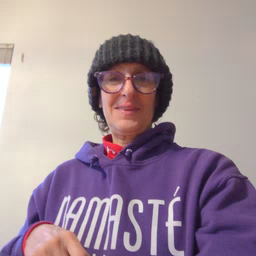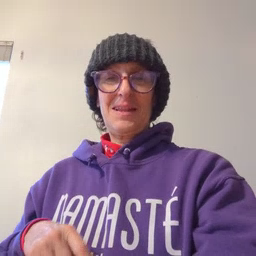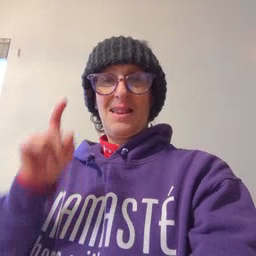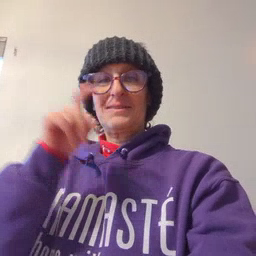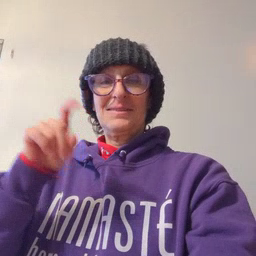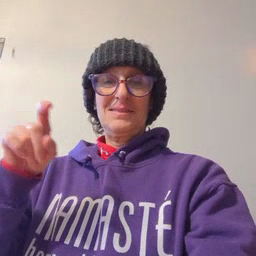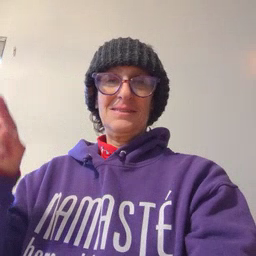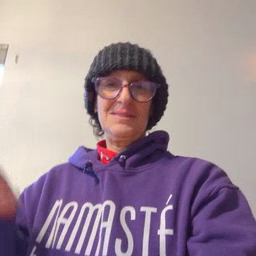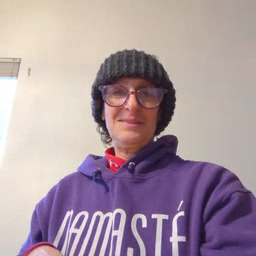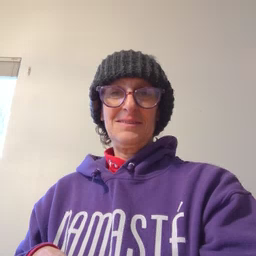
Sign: closet